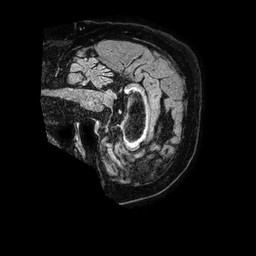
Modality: FLAIR
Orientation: sagittal
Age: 77
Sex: female
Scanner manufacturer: philips
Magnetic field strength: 1.5 T
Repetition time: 4.8 s
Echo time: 0.3 s